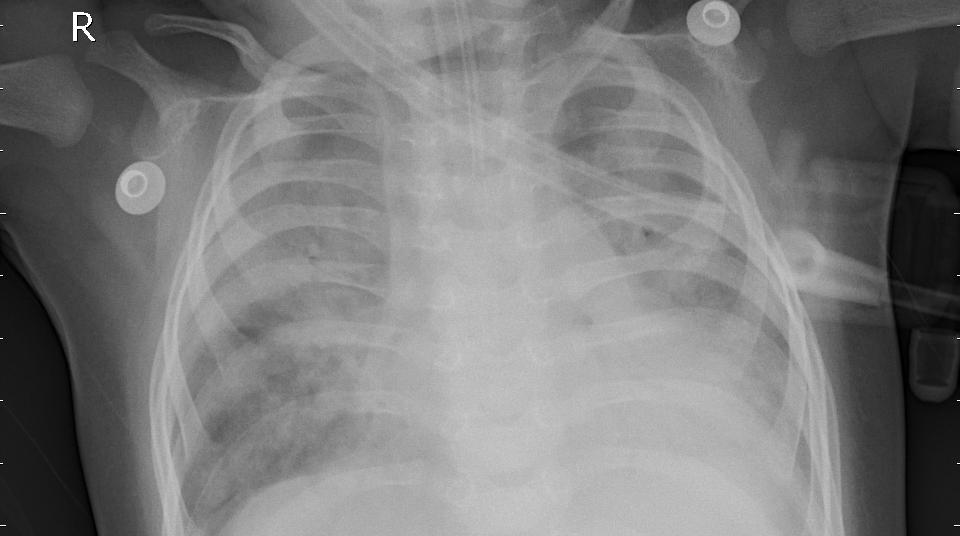
Diagnosis: PNEUMONIA